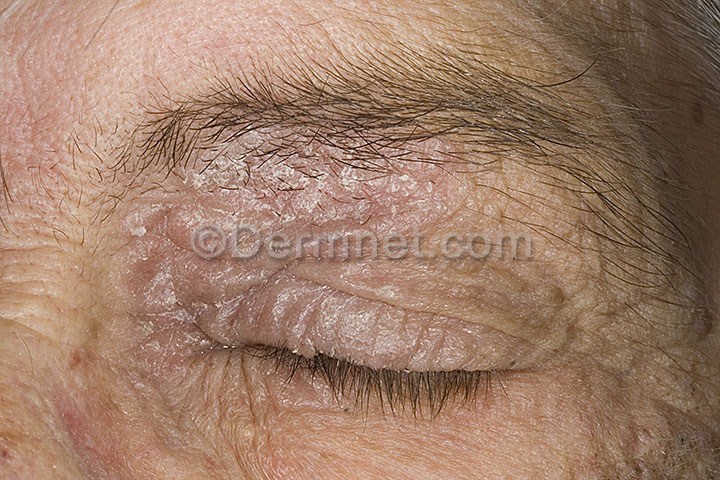
Disease: Eczema Photos